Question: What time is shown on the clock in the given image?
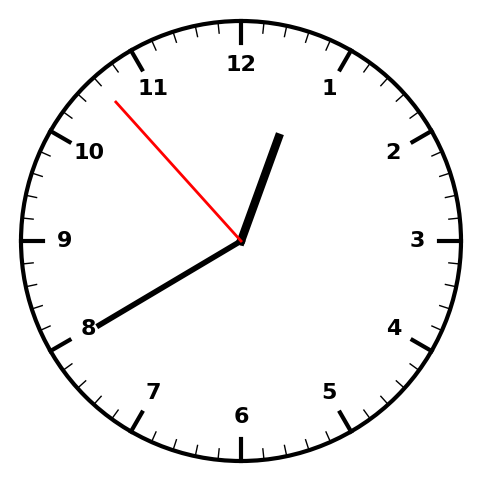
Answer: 12:39:53